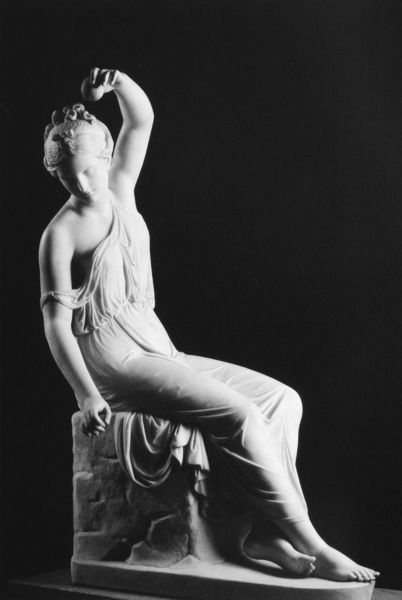
Titel: Spinnerin
Künstler: Ridolfo Schadow
Standort: Berlin
Institution: Staatliche Museen Preußischer Kulturbesitz, Nationalgalerie, Friedrichswerdersche Kirche
Schlagwörter: akt, fuß, weiß, sitzen, finger, frau, kleid, marmor, tuch, jung, falten, stein, stoff, klassizismus, hübsch, schulter, zart, skulptur, apfel, bank, glatt, antike, weich, empire, träger, helena, verrutscht